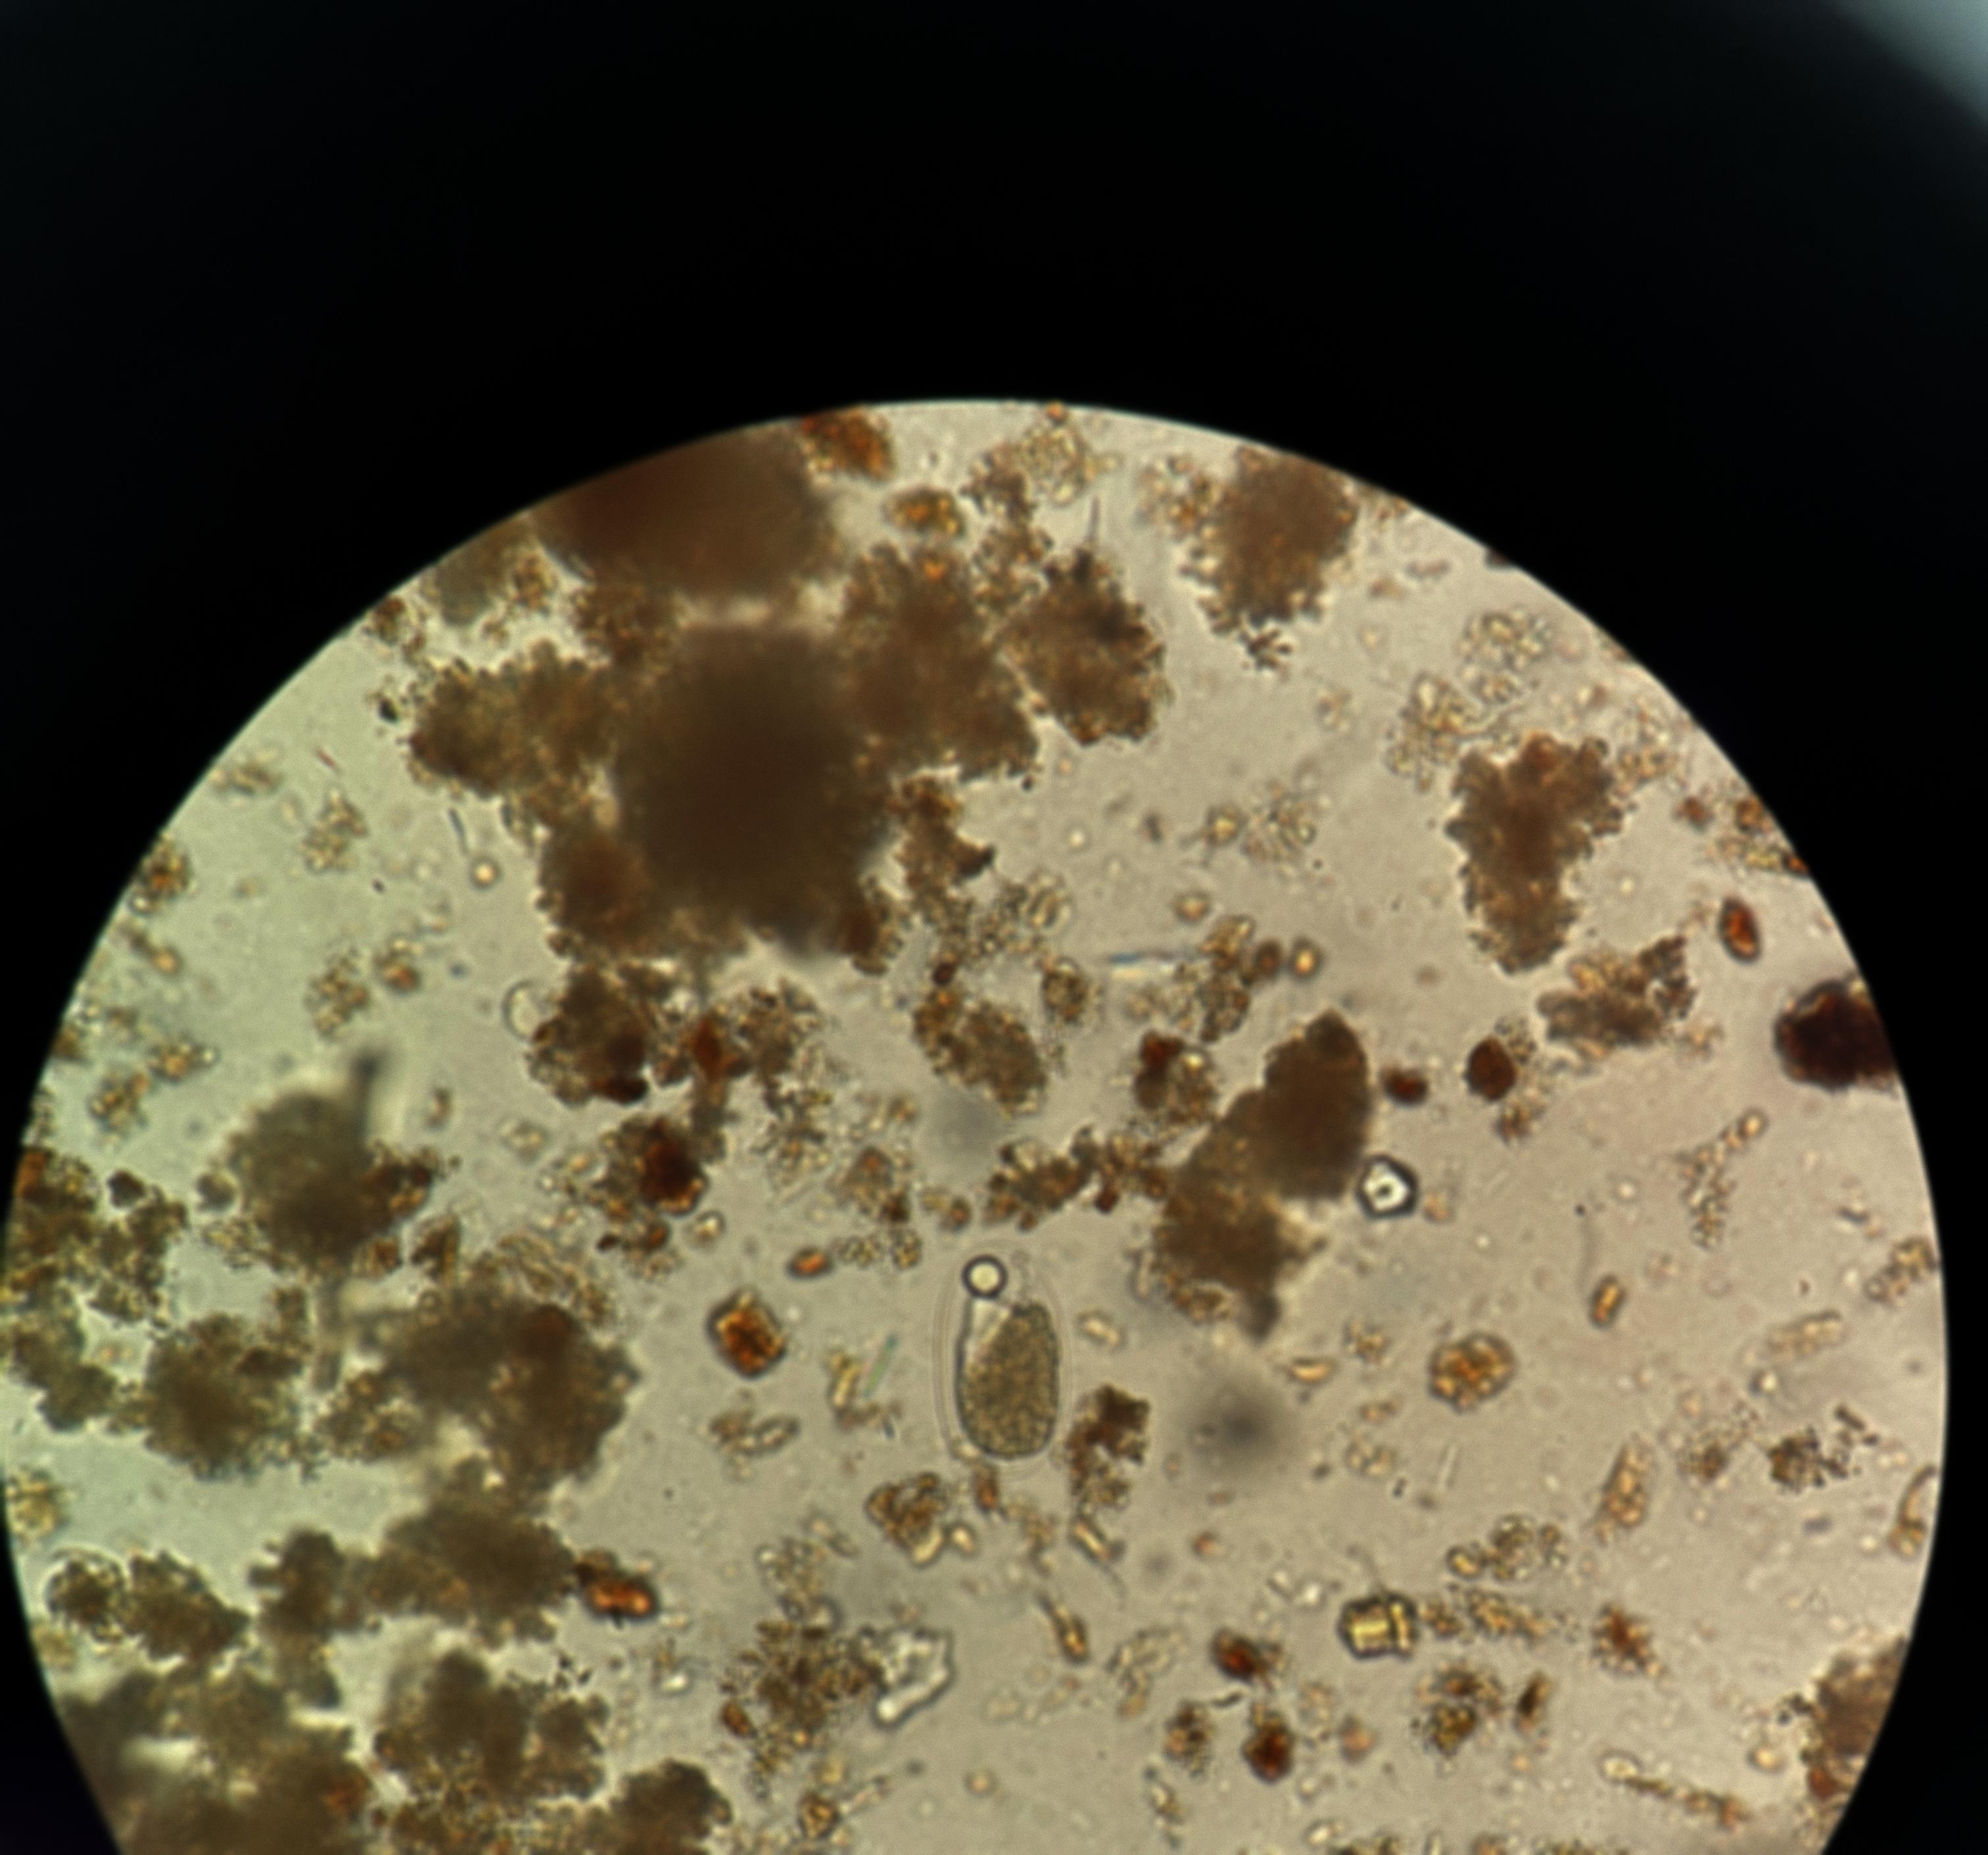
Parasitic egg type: Hookworm egg